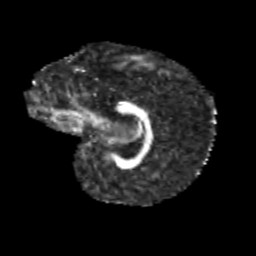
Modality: FA
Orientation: sagittal
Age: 10
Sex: female
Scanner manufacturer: siemens
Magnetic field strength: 3 T
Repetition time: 3.8 s
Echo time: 0.07 s